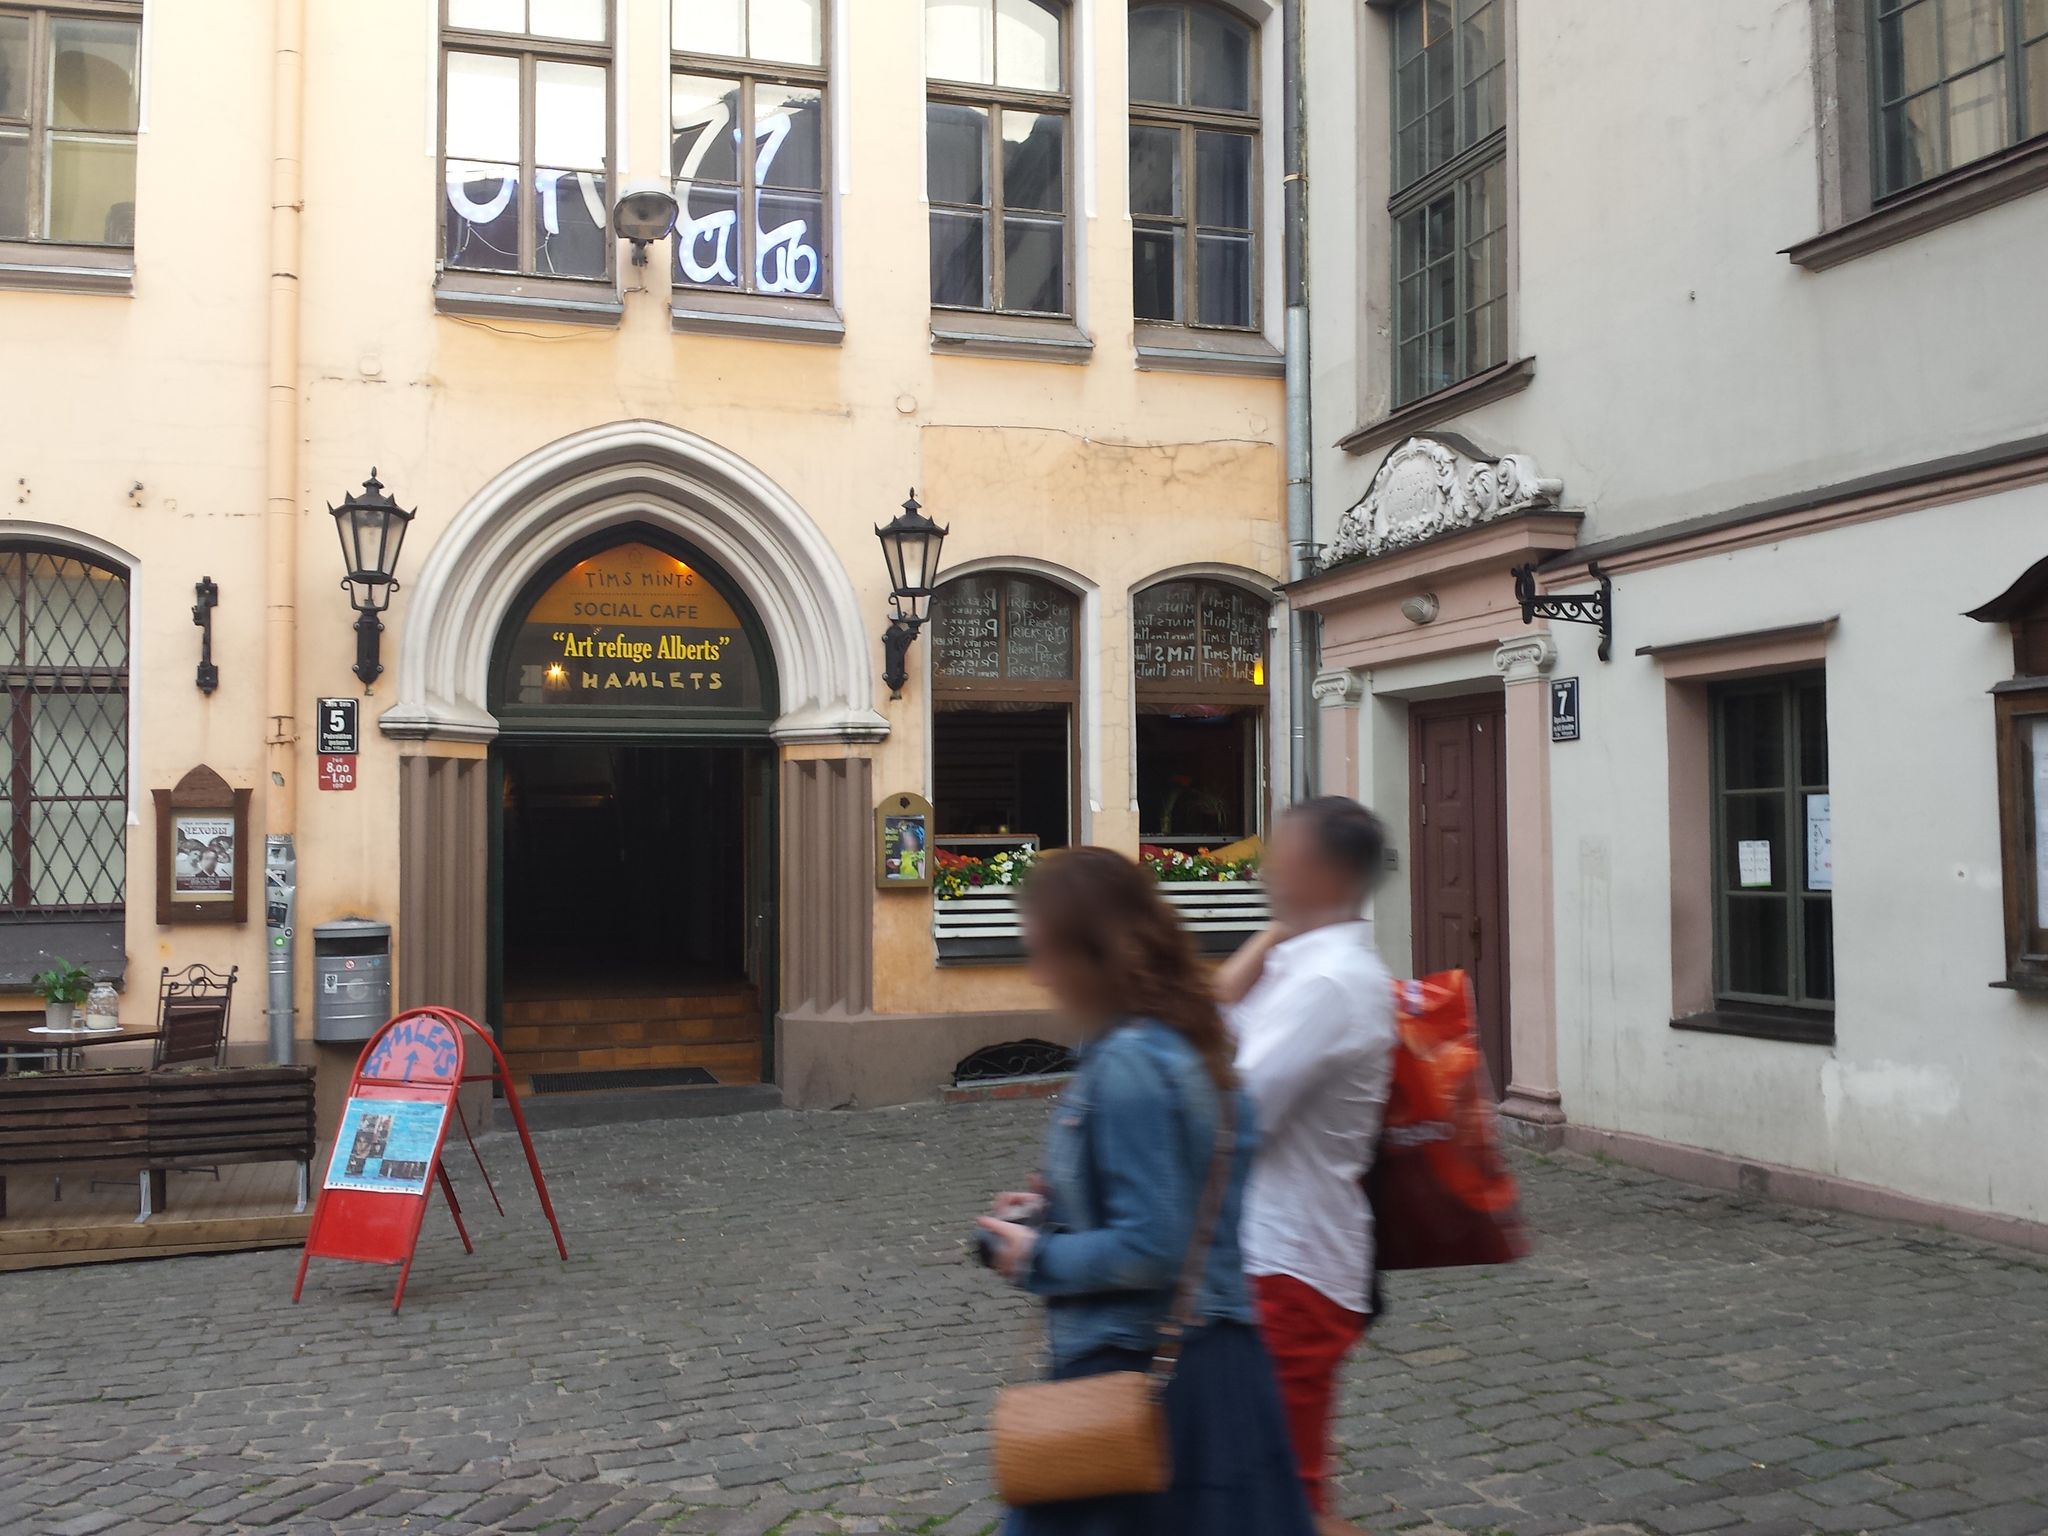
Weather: clear
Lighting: day
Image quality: good
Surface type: walking surface
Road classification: footway, pedestrian, living_street
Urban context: urban centre
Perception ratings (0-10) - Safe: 4.88, Lively: 5.74, Beautiful: 3.84, Boring: 3.94, Depressing: 7.83, Wealthy: 6.29